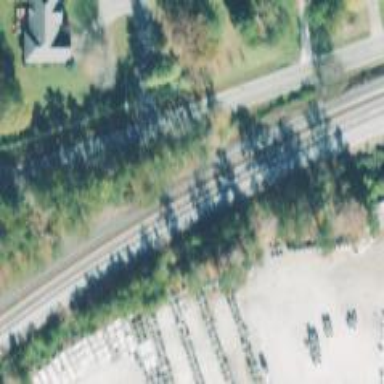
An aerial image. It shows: Railway siding with rails.